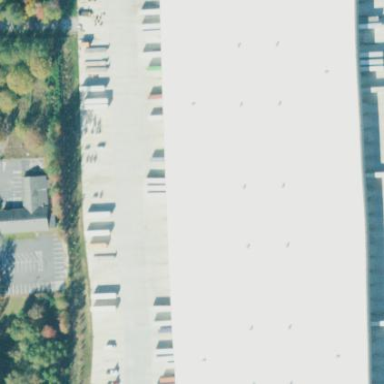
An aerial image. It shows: Warehouse.